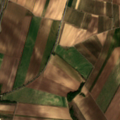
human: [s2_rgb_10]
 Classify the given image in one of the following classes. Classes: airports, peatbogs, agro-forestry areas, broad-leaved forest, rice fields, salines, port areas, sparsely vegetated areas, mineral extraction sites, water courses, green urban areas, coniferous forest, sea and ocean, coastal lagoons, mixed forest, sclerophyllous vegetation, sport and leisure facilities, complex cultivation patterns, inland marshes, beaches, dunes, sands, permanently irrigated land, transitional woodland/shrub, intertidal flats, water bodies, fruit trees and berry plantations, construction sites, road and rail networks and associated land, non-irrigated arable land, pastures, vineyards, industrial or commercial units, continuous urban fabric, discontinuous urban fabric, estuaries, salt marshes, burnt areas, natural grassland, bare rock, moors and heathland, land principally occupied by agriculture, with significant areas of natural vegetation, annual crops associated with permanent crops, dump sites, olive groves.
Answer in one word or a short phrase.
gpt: non-irrigated arable land, complex cultivation patterns, land principally occupied by agriculture, with significant areas of natural vegetation